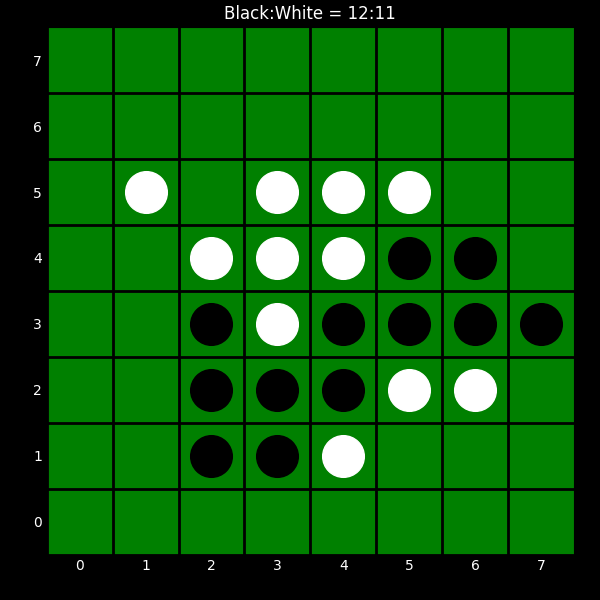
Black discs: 12
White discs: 11